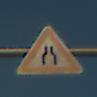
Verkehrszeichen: VerengteFahrbahn
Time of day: SunriseSunset
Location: Outdoor (RoadRail)
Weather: PartlyCloudy
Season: NotSpecified
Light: Natural